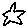
Label: star